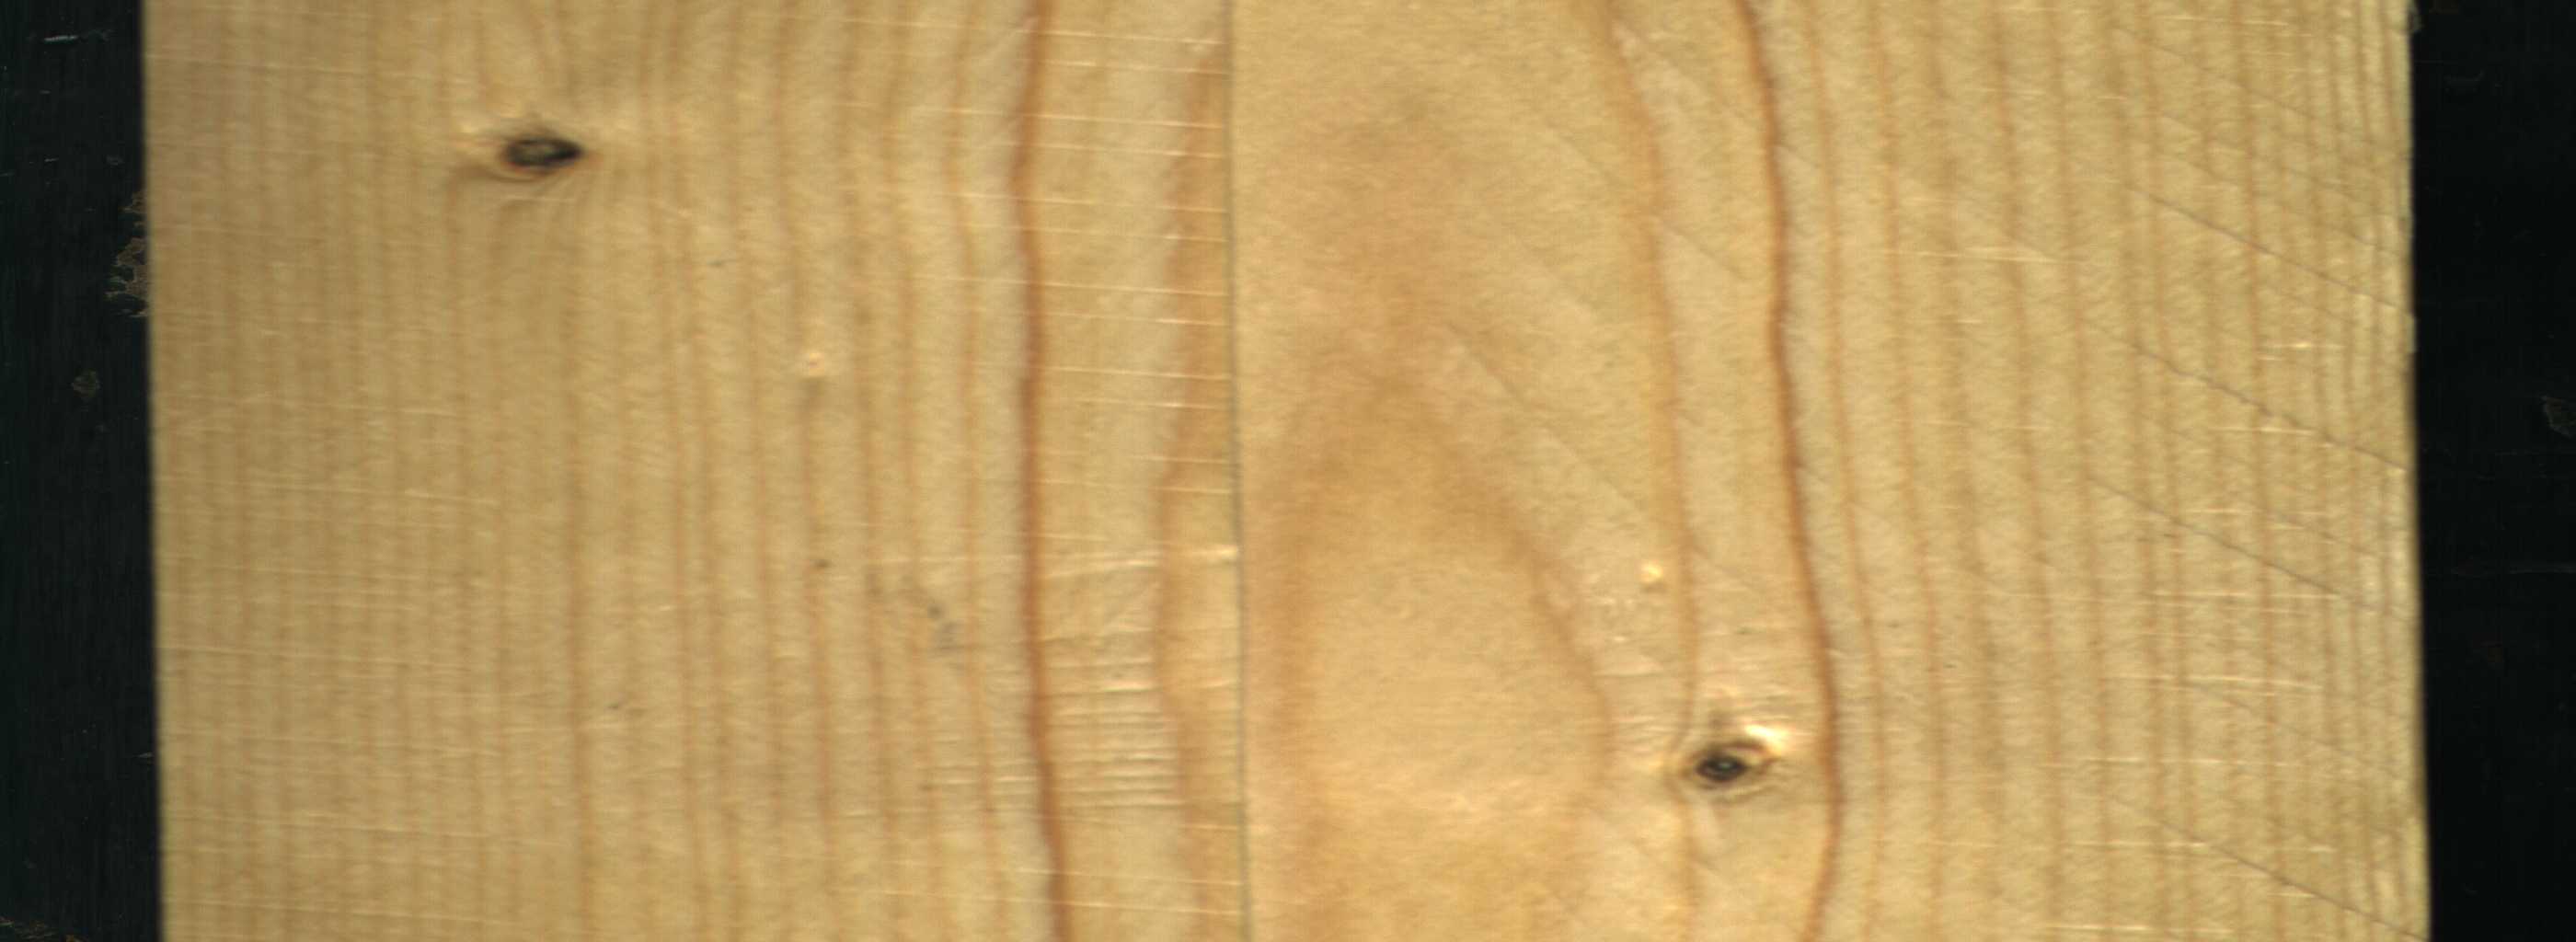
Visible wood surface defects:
Dead_Knot
Dead_Knot